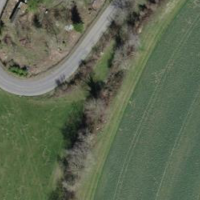
EUNIS habitat code: 52
Species observed at this site:
Pholidoptera griseoaptera
Gomphocerippus rufus